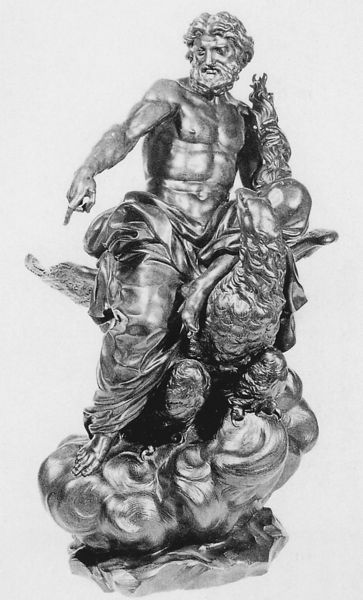
Titel: Jupiter auf seinem Adler
Künstler: Guiseppe Piamontoni
Institution: Oxford, Ashmolean Museum
Schlagwörter: adler, feuer, gott, kampf, mann, schurz, finger, geste, tuch, wolke, bart, bärtig, mensch, vollbart, gewand, haare, locken, reiter, skulptur, statue, reiten, wetter, zeigefinger, muskeln, bronze, halbnackt, plastik, zeigen, schaf, blitze, statuette, antik, blitz, zeus, griechisch, griechenland, jupiter, grieche, herkules, donner, abraham, ganymed, goetter, bartträger, aldler